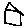
Label: house